Interaction volume radius: 5 \u00c5
Interaction volume height: 10 \u00c5
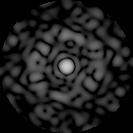
Disorder parameter: 0.8257